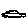
Label: car